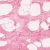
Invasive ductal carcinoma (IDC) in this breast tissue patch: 0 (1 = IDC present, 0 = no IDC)